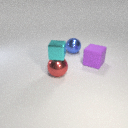
large red metal sphere in front of large purple rubber cube